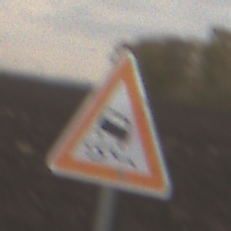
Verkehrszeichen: SchleuderOderRutschgefahr
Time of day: MorningAfternoon
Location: Outdoor (Nature)
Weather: Overcast
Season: NotSpecified
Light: Natural